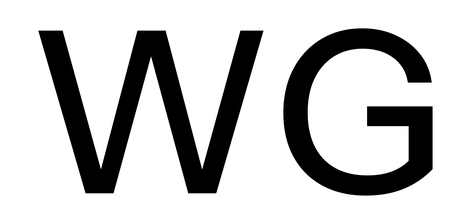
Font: InstrumentSans_Medium